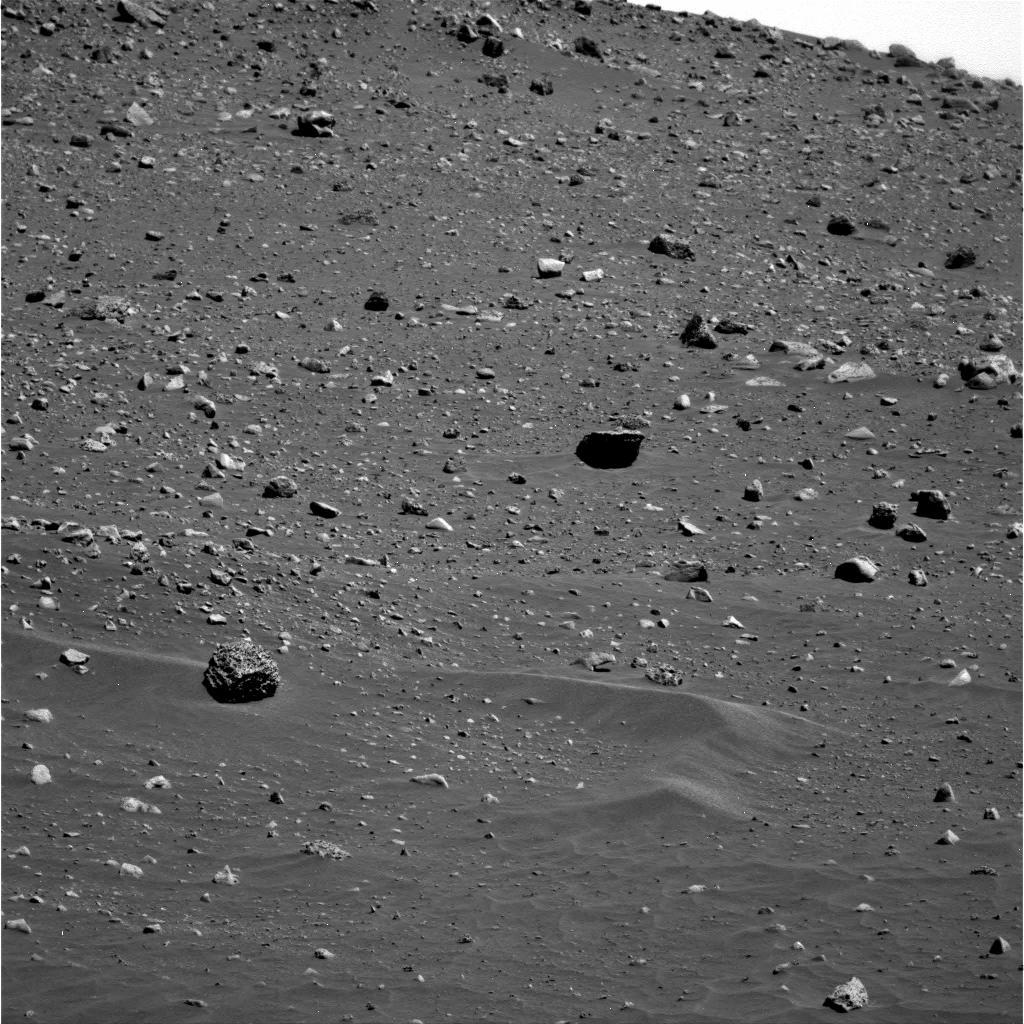
Terrain classes present: Gravel / Sand / Soil, Rock, Sky / Distant Mountains